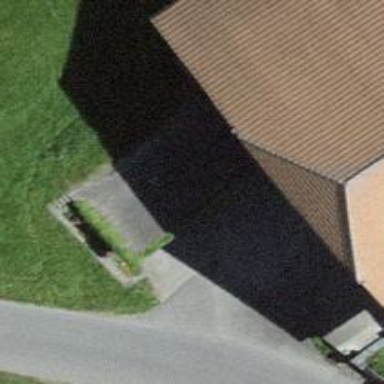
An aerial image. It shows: Garage.